Field crop: maize
Growth stage: 2
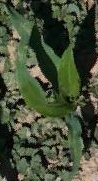
Species: maize